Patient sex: M
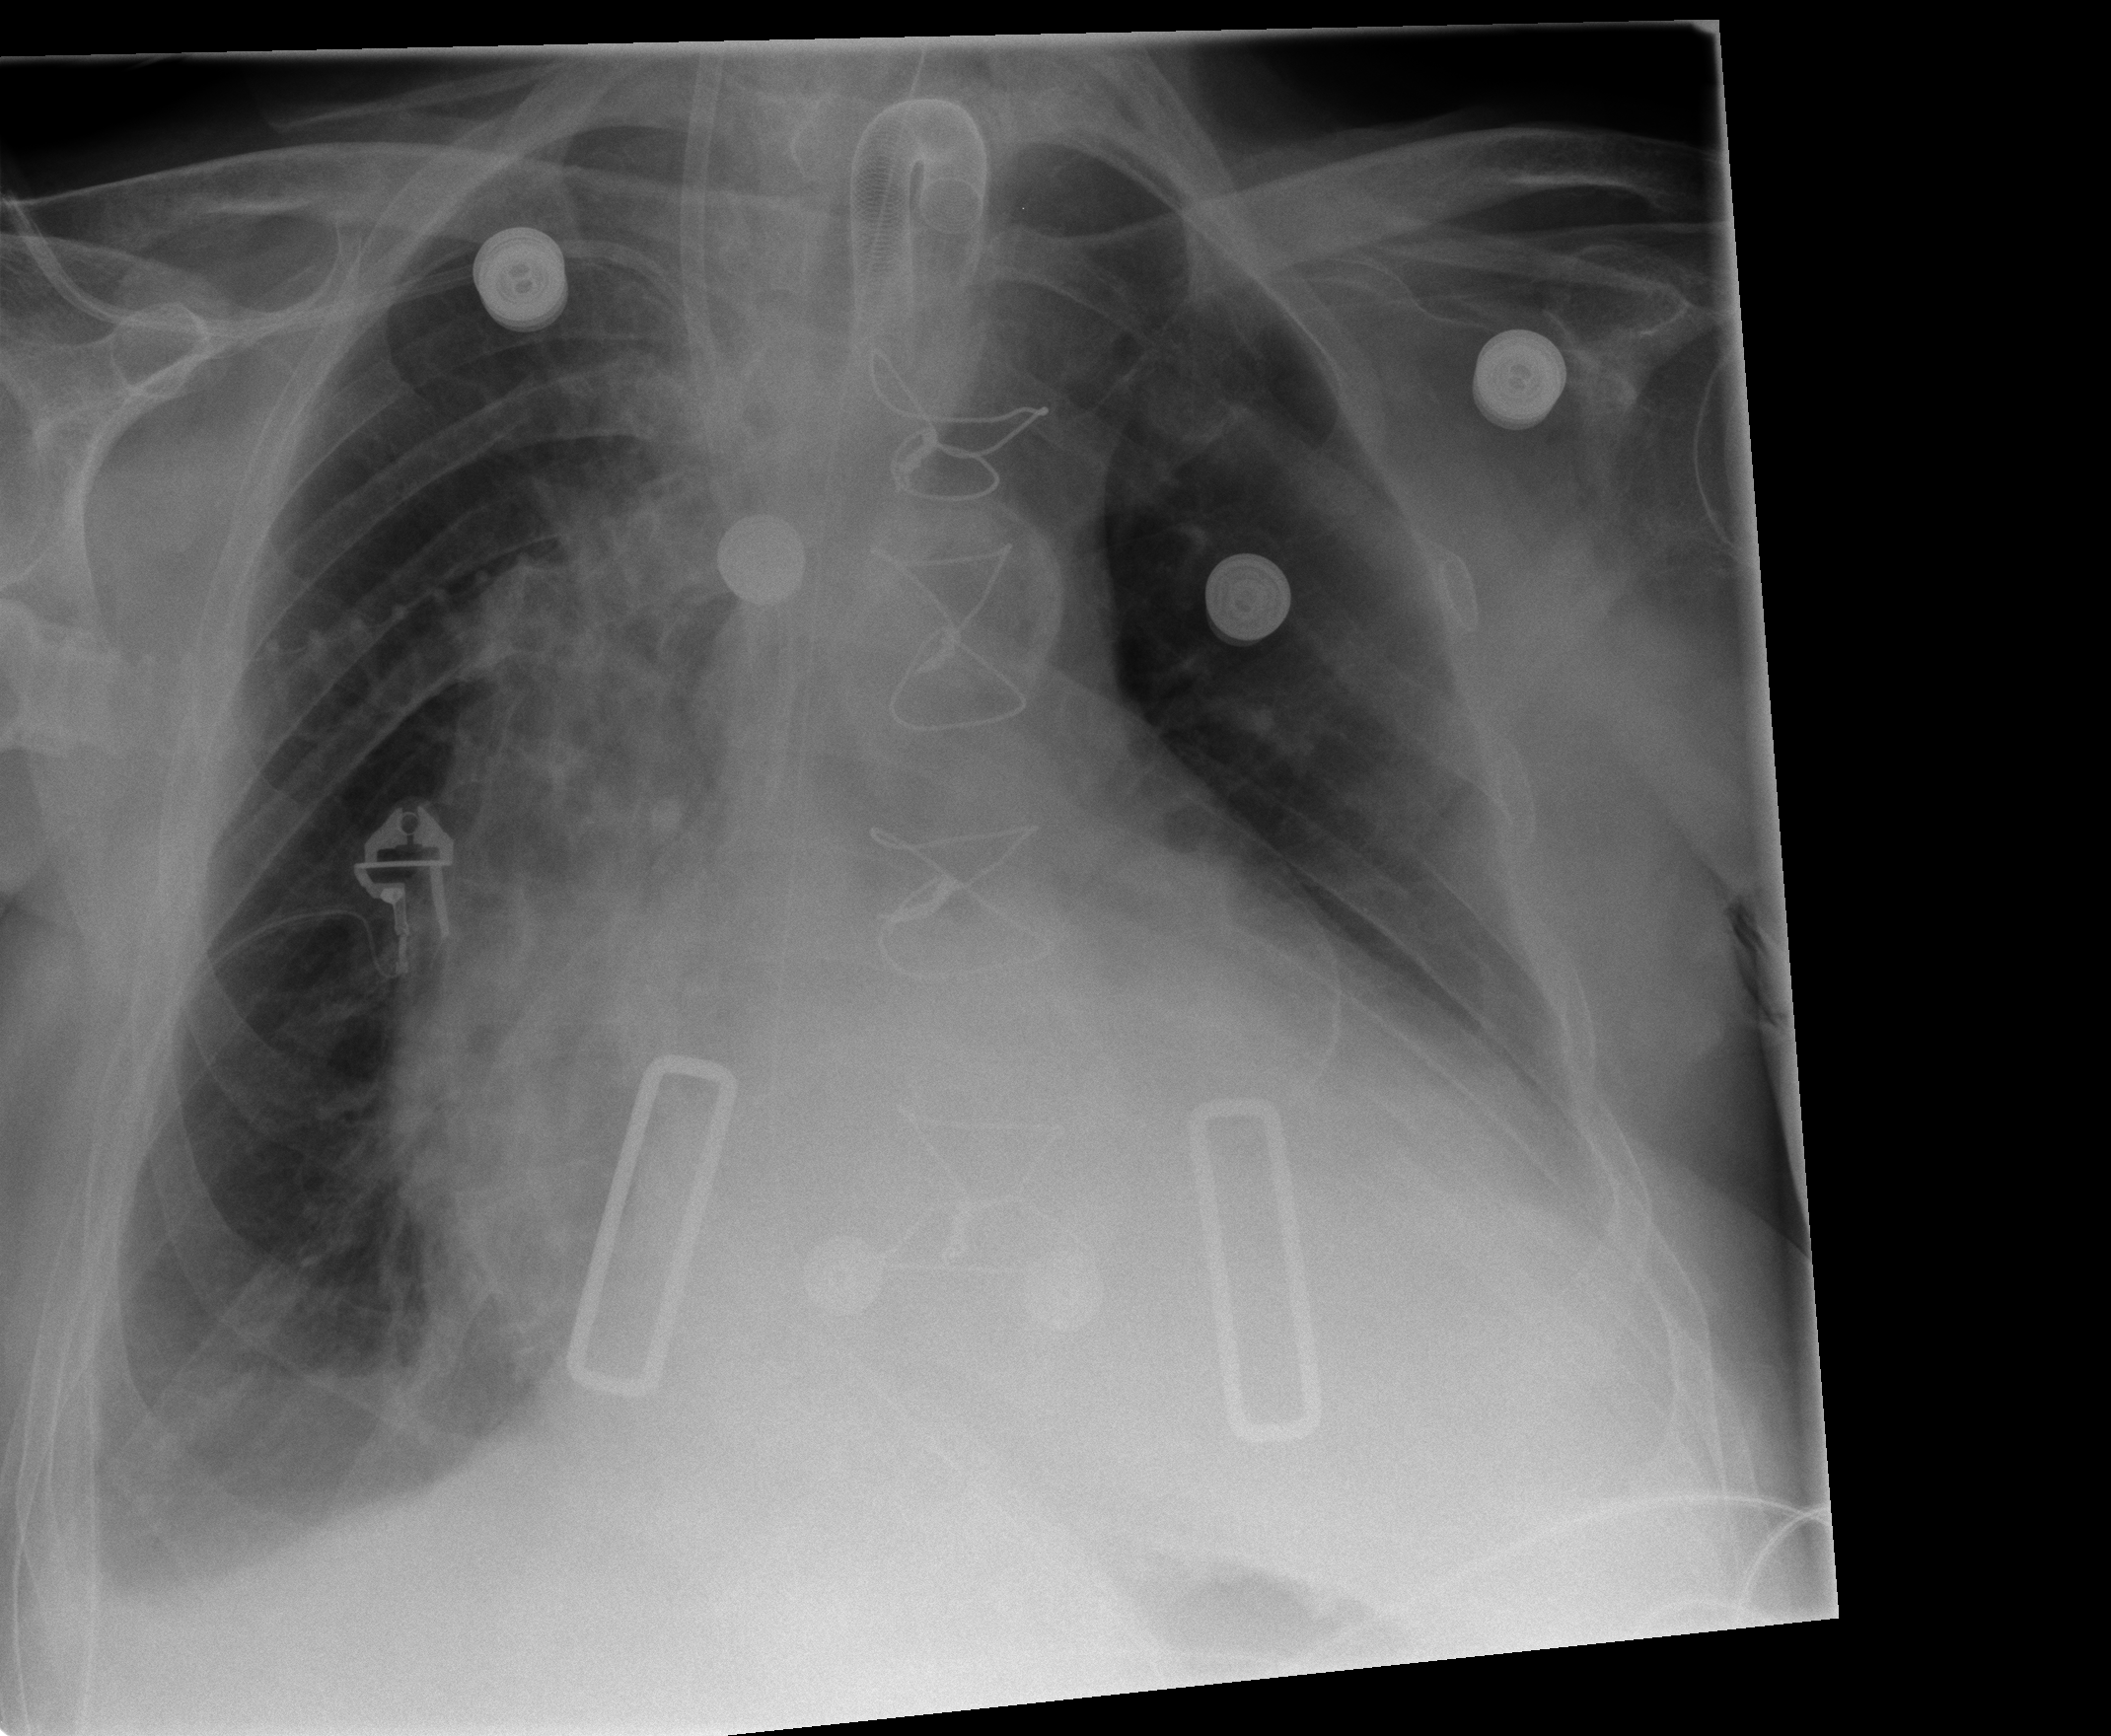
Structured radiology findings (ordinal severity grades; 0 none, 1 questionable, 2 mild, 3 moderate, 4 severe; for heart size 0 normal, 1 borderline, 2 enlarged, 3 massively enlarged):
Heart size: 3
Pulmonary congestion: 2
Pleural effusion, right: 1
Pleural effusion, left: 2
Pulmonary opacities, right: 0
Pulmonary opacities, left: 0
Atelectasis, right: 0
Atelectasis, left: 2